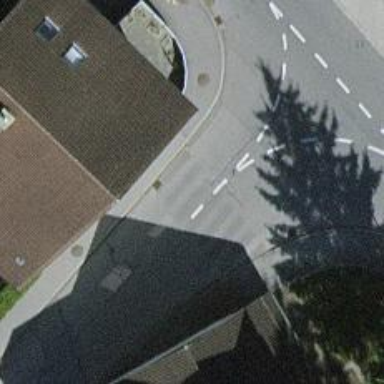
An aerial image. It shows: Unmarked crossing on the road.